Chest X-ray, AP view. Patient: 26 years old, sex M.
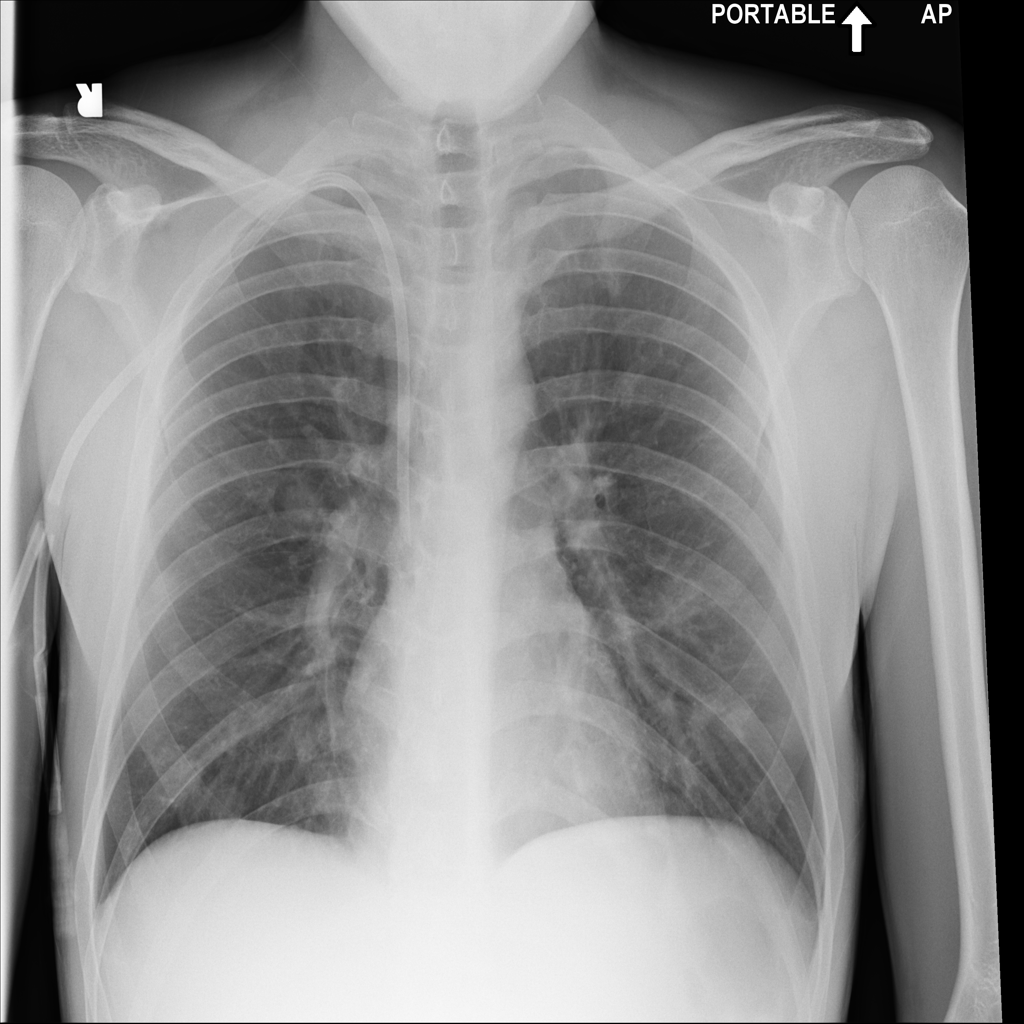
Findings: Infiltration